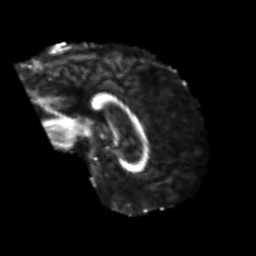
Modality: FA
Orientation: sagittal
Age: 52
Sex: male
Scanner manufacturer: siemens
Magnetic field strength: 3 T
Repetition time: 4.999 s
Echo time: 0.07946 s